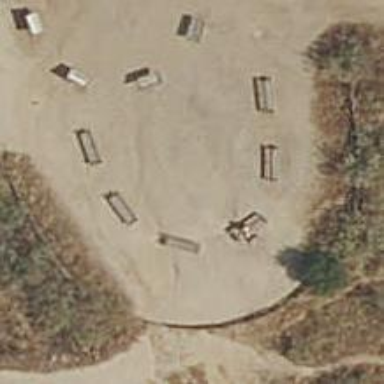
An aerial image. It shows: Bench for seating.